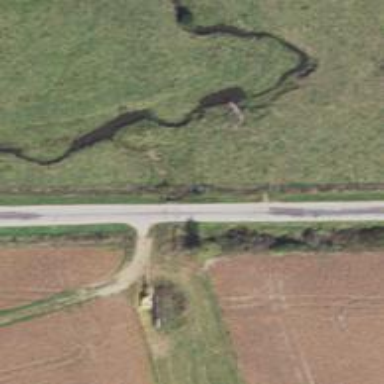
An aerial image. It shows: Culvert tunnel.